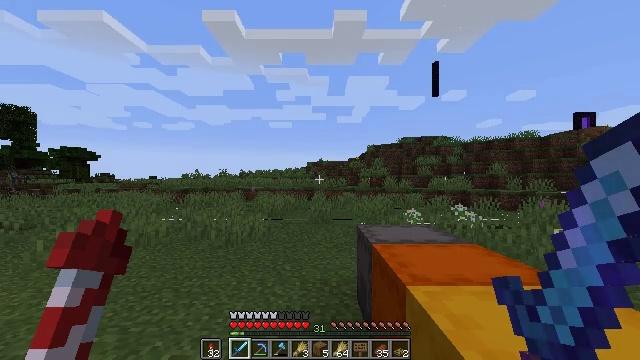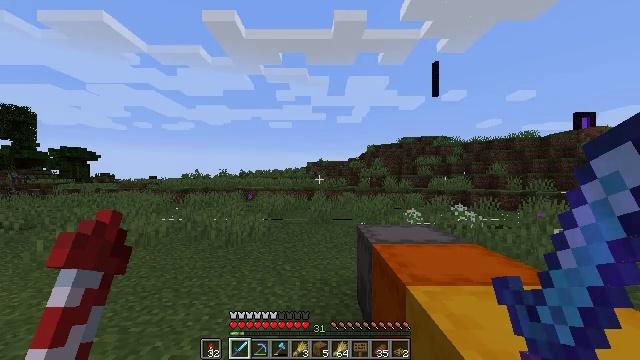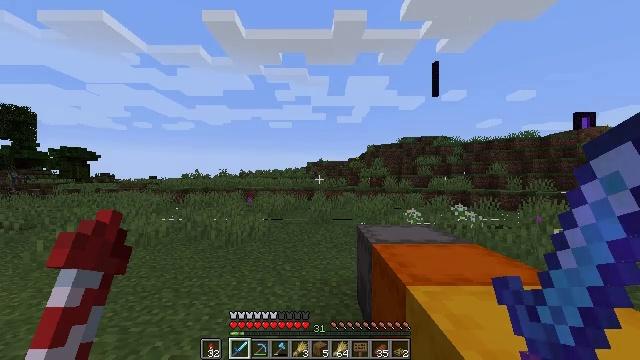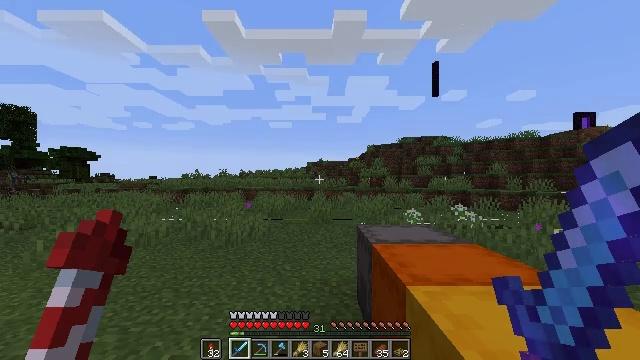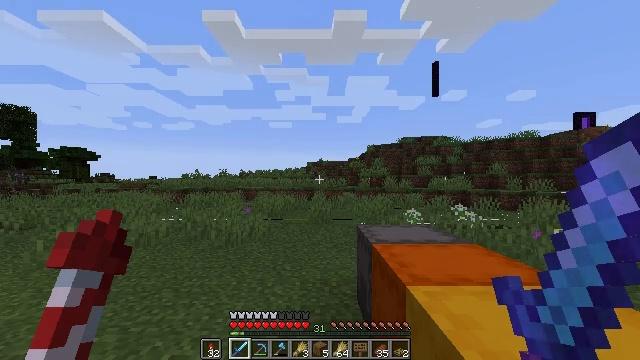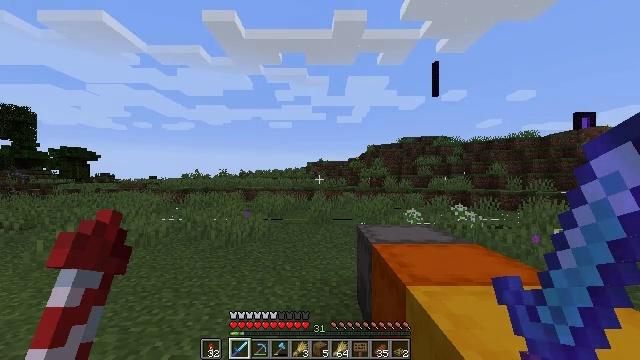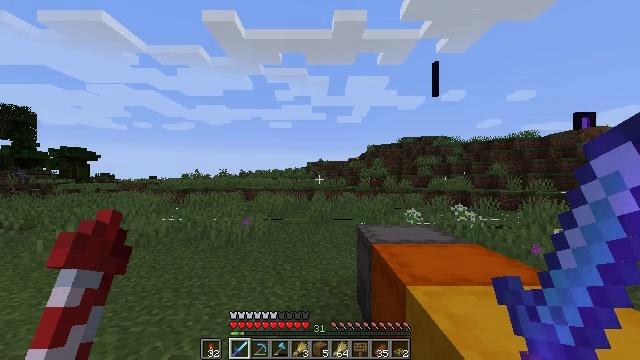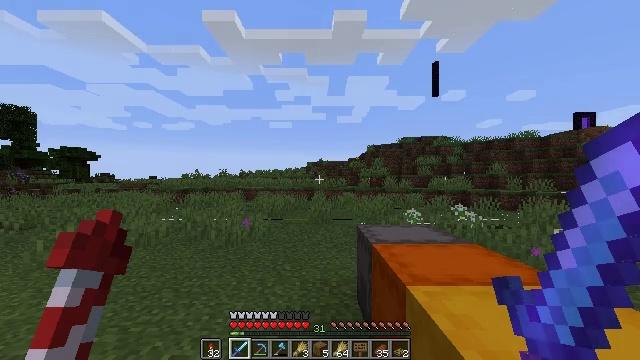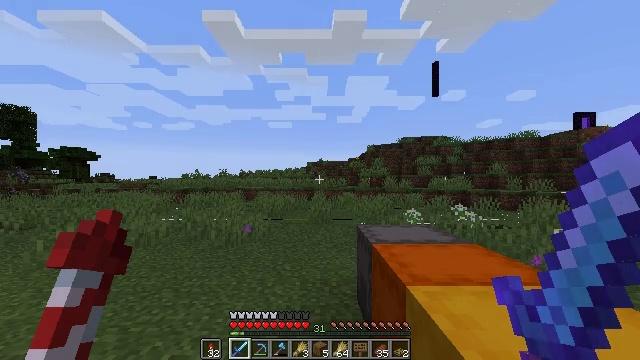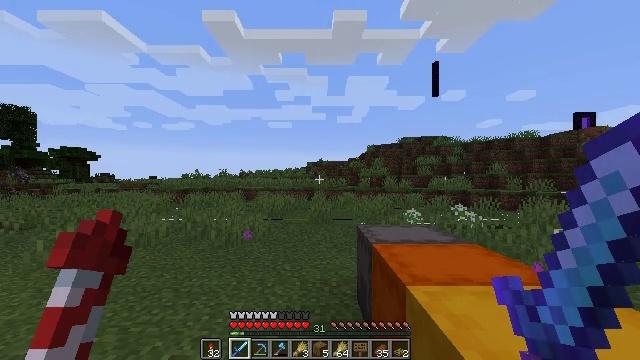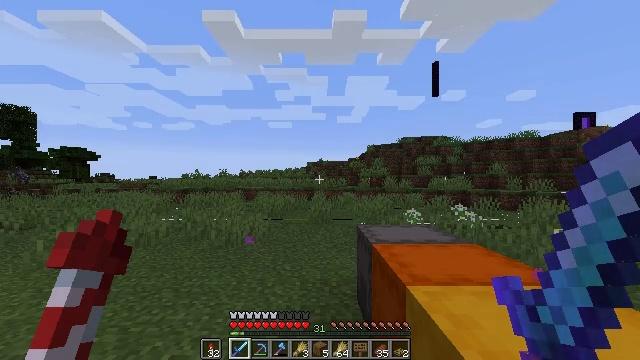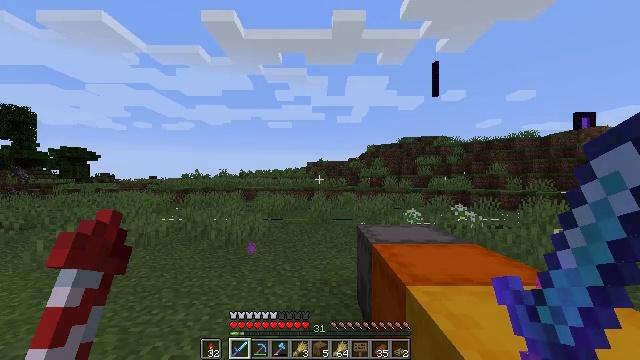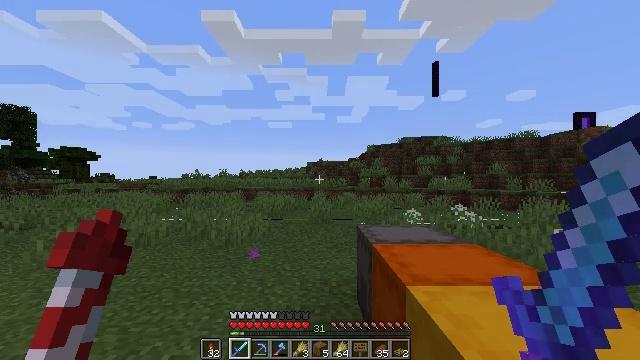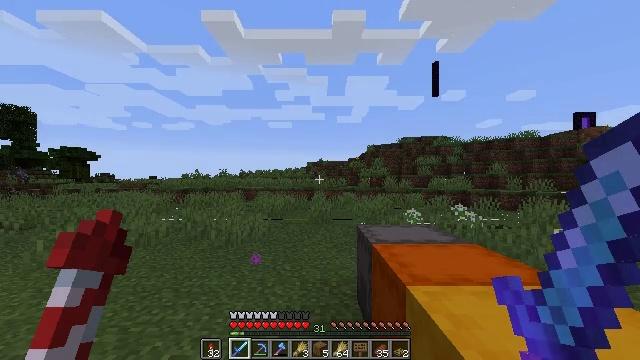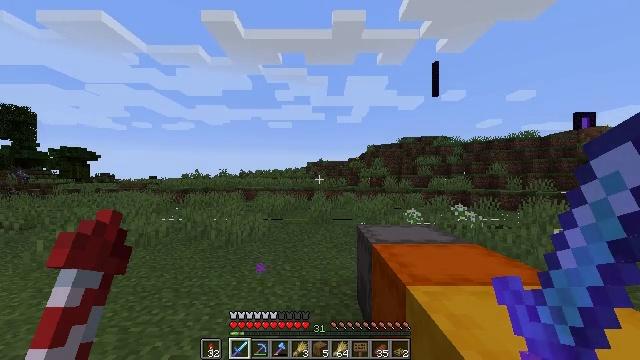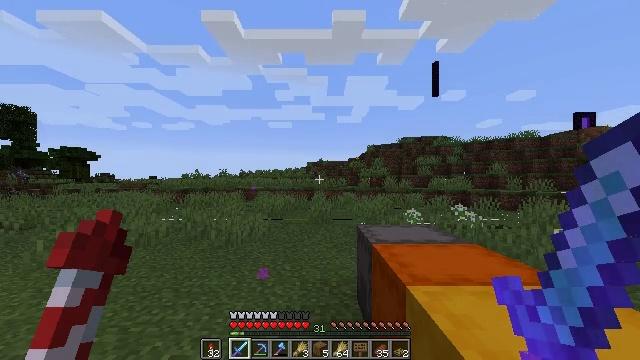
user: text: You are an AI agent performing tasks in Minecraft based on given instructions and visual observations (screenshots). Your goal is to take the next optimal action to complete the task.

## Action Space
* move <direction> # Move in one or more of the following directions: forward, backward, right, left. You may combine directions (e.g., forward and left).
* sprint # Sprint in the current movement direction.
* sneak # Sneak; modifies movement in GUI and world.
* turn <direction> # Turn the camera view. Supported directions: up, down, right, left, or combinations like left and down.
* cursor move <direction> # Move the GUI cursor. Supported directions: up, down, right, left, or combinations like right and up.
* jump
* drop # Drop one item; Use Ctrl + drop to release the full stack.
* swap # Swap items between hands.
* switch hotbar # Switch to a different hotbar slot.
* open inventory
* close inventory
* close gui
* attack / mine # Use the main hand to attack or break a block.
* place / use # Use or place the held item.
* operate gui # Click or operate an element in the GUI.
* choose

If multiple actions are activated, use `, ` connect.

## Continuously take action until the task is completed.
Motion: motion action
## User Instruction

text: Collect the red bed into your inventory.
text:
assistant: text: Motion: no_op
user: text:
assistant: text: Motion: no_op
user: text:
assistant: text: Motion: no_op
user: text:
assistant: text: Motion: no_op
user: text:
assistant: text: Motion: no_op
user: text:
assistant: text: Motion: no_op
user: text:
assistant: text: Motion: no_op
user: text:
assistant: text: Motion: no_op
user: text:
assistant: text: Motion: no_op
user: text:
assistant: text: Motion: no_op
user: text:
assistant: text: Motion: no_op
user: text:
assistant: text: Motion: no_op
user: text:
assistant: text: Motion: no_op
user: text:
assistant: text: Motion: no_op
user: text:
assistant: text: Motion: no_op
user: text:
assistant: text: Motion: no_op
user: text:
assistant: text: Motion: no_op
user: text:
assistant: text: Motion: no_op
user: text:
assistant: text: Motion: no_op
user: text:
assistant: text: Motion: no_op
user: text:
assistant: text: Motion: no_op
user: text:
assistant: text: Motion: no_op
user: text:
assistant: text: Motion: turn left and down
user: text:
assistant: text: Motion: turn left and down
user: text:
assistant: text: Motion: turn left and down
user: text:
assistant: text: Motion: turn left and down
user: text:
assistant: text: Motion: turn down
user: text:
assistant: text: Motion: turn down
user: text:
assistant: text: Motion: no_op
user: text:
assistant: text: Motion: attack / mine